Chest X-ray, PA view. Patient: 43 years old, sex F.
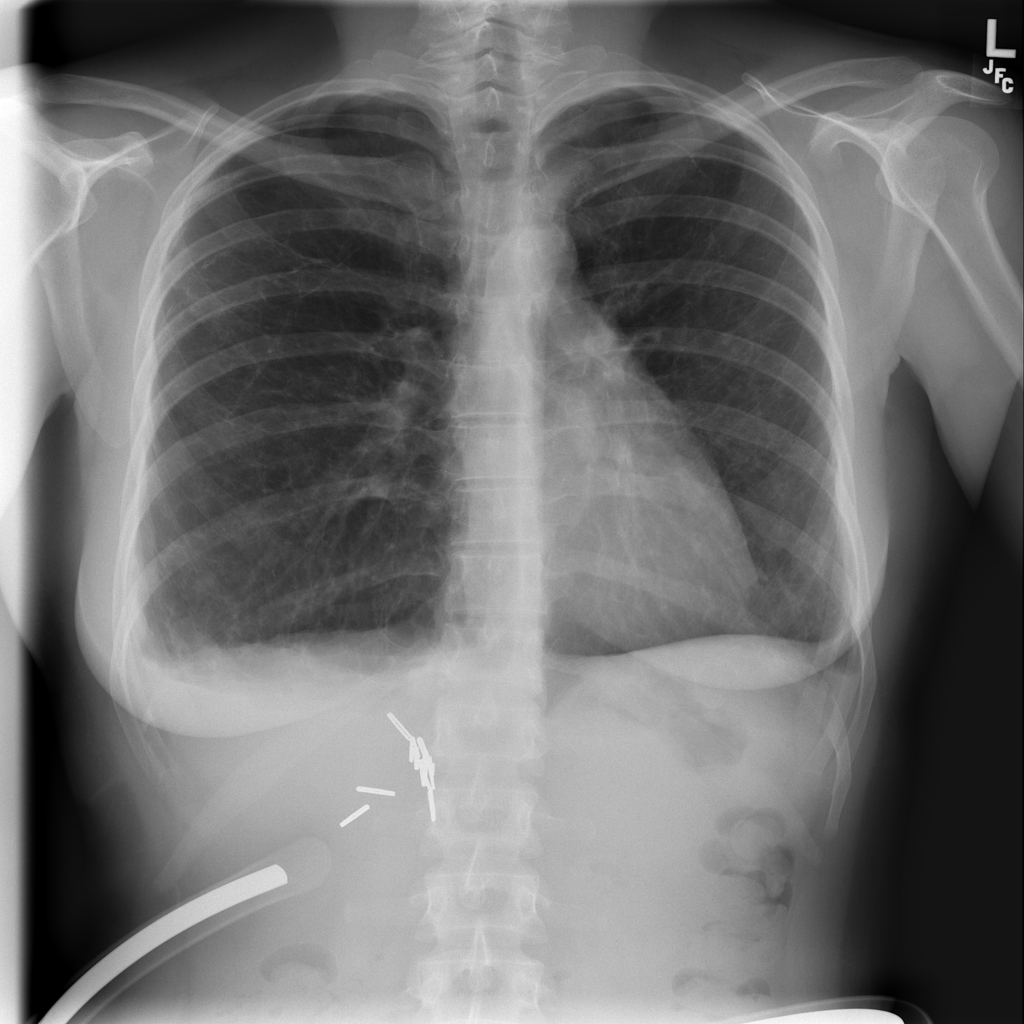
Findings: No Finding